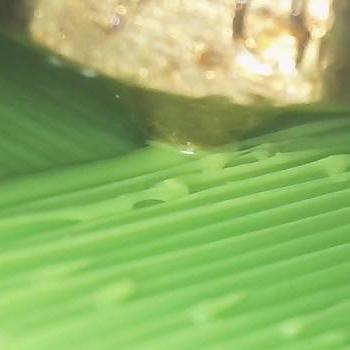
Flow rate: 200%